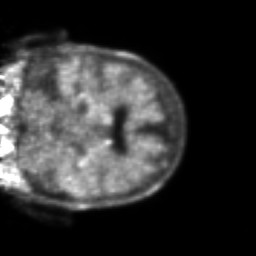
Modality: PET
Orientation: coronal
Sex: male
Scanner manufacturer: ge